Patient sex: F
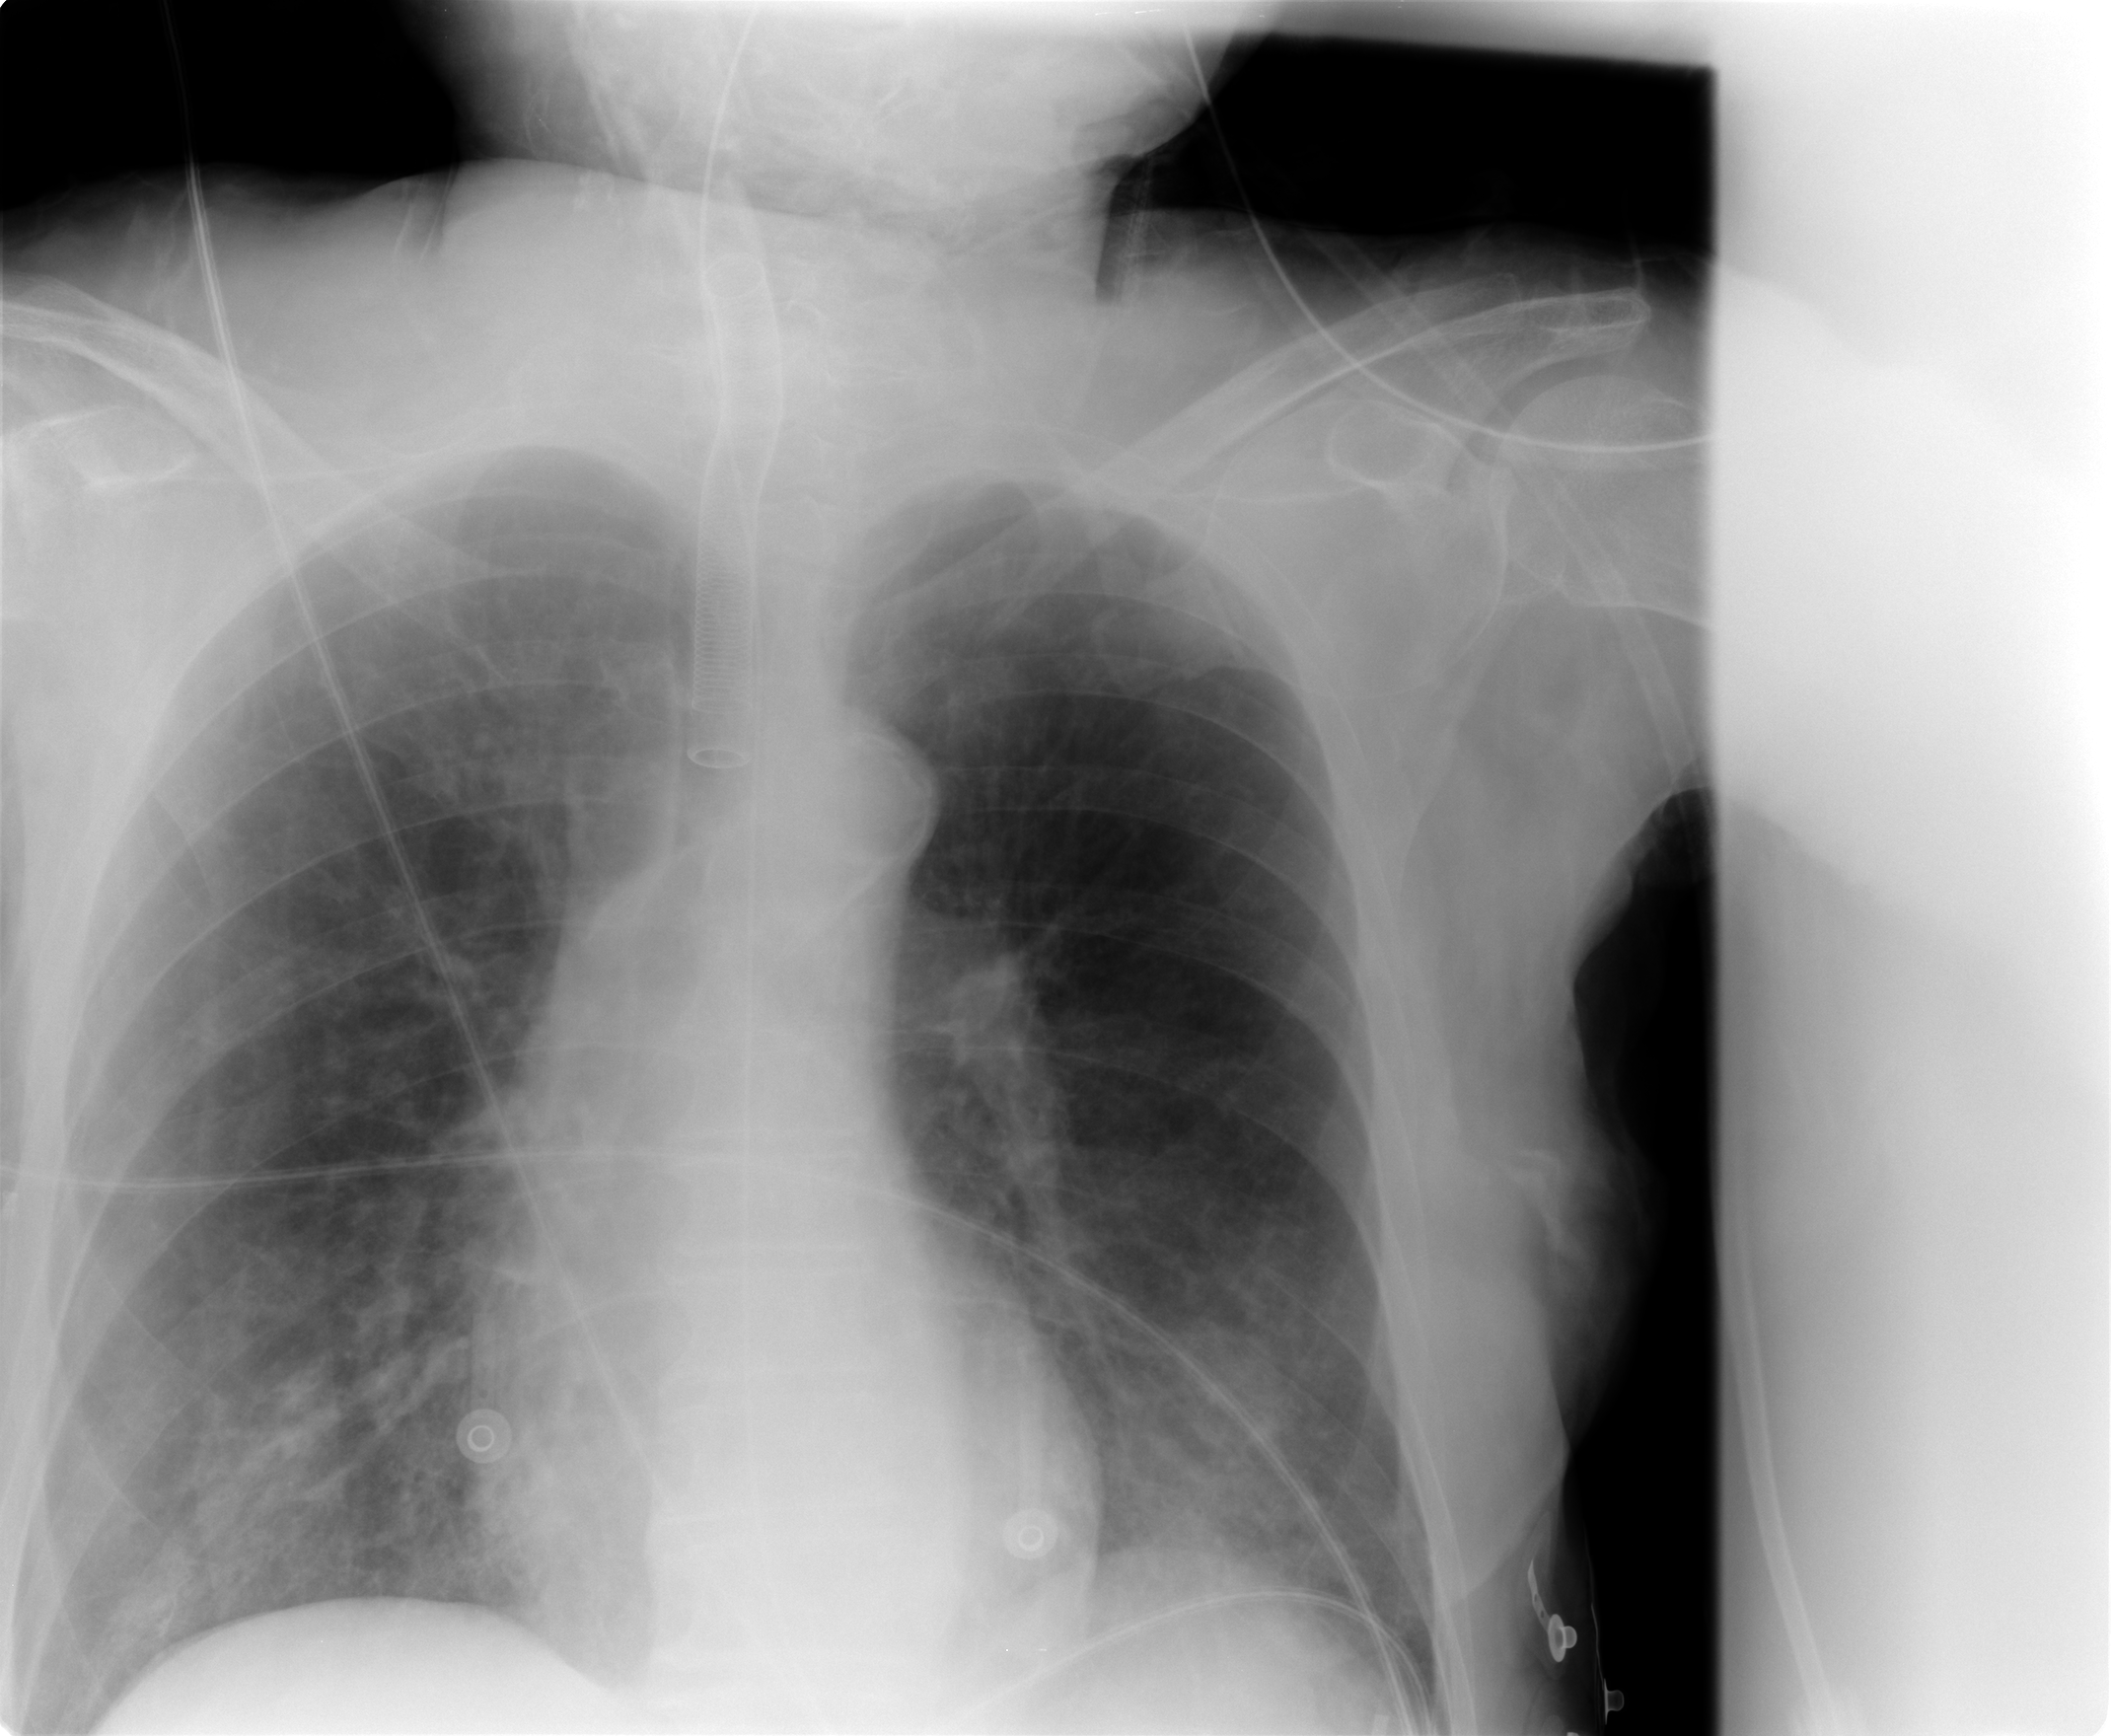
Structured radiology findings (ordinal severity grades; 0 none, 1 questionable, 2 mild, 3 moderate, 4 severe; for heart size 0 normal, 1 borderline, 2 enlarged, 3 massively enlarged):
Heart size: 0
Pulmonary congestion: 0
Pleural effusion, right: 0
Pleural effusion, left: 0
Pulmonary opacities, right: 0
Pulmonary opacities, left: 0
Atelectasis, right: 4
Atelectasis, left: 0